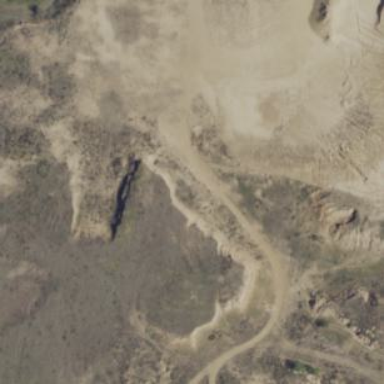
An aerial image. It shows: Quarry area known as gravel pit.